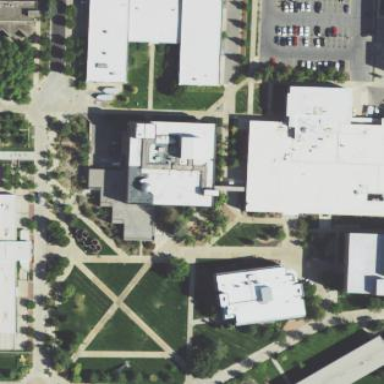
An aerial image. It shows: University building.